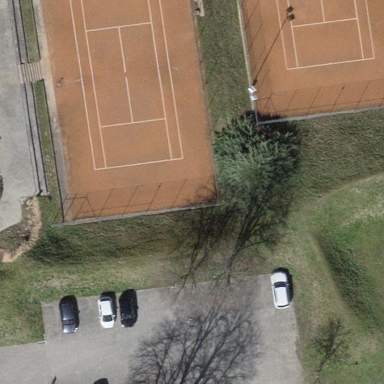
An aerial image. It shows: Clay tennis court in leisure land pitch.